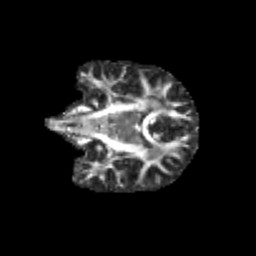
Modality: FA
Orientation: coronal
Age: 12
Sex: female
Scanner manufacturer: siemens
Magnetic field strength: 3 T
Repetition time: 3.8 s
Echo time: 0.07 s